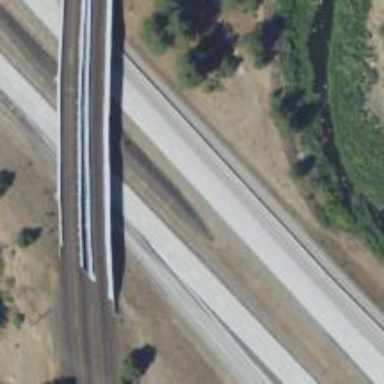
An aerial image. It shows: This image shows trunk highway that functions as expressway.